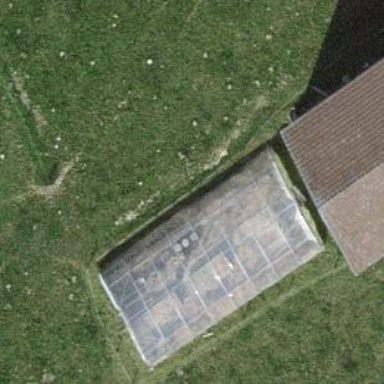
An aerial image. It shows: Greenhouse.